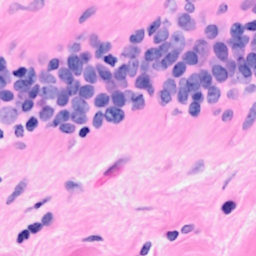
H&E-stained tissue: Breast